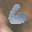
Label: 6